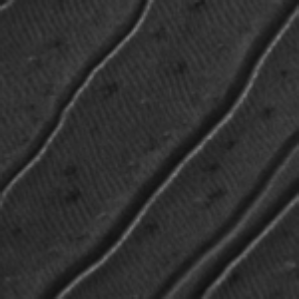
Label: frost